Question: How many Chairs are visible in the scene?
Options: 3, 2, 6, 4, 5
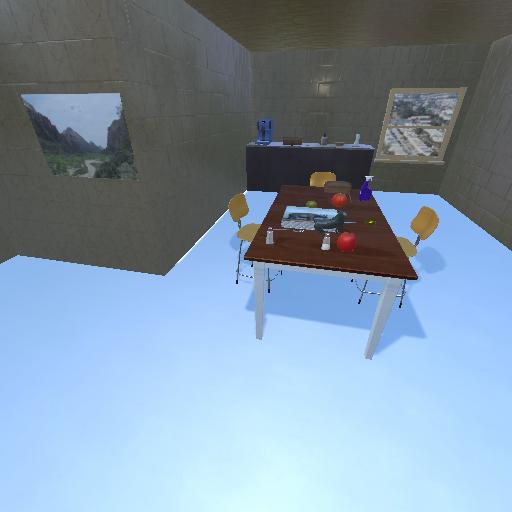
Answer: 3